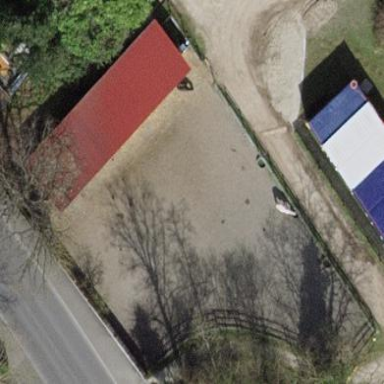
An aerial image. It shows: Farmyard area.